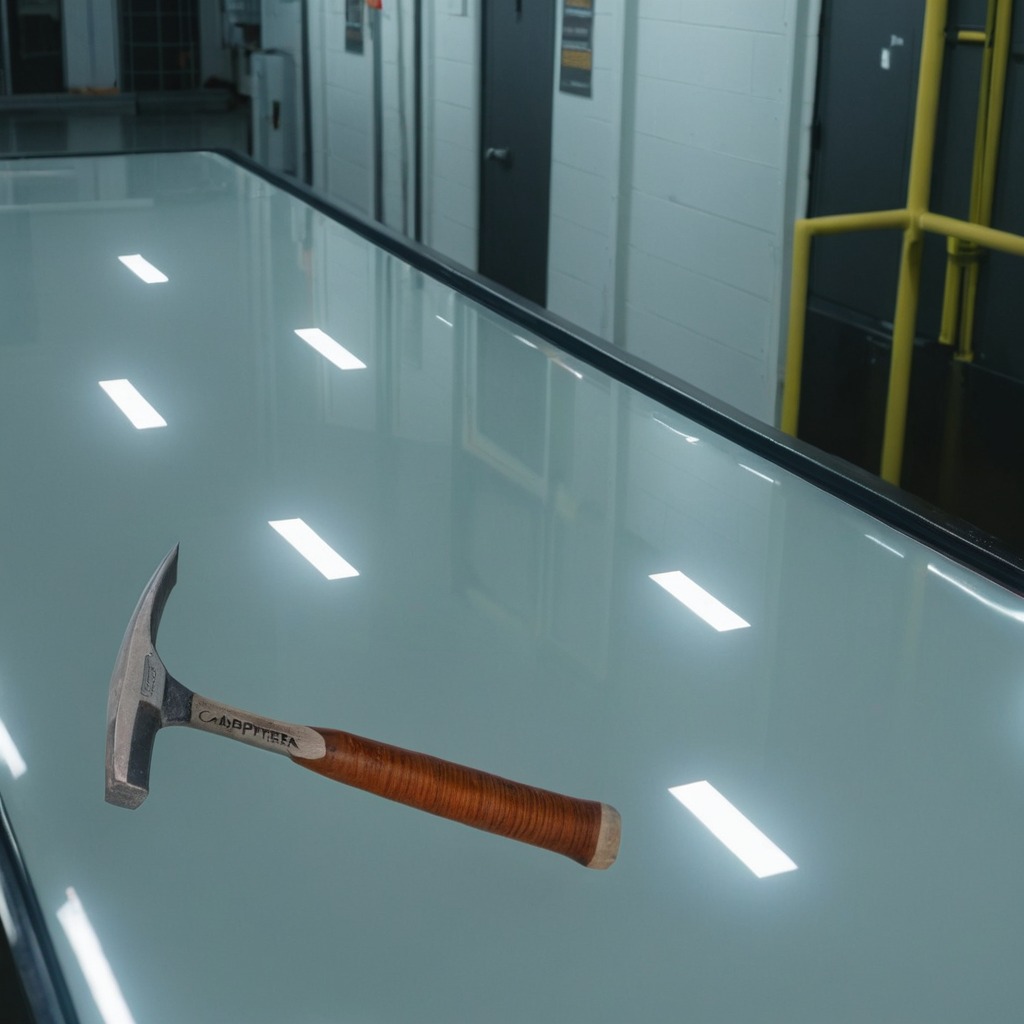
A hammer is lying on the table in the ship maintenance bay.